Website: ulta-beauty
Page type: payment
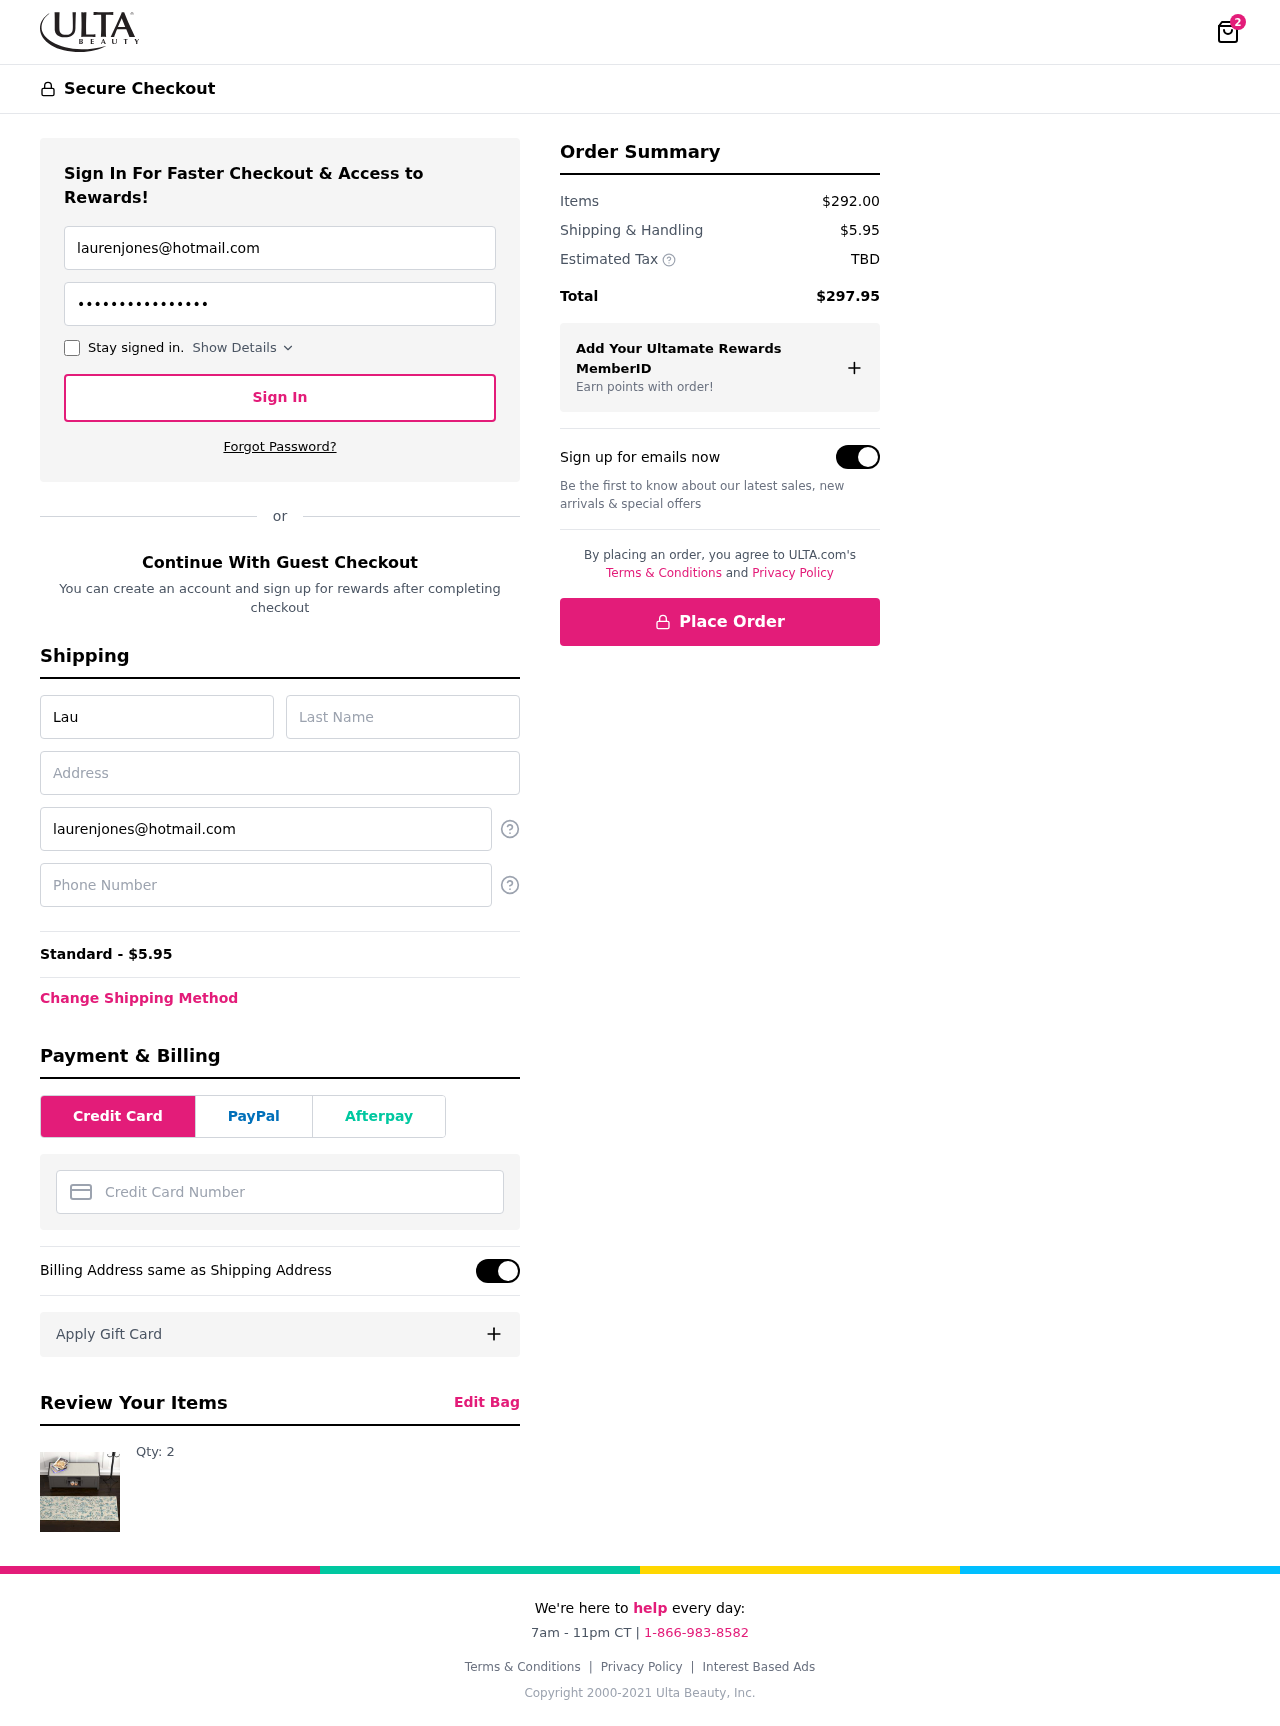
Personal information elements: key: PII_CARD_NUMBER
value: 3788 2967 8200 995
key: PII_EMAIL
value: laurenjones@hotmail.com
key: PII_FIRSTNAME
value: Lauren
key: PII_LASTNAME
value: Jones
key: PII_PHONE
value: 2667953190
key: PII_STREET
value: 26761 Brandy Keys
Product elements: key: PRODUCT1_QUANTITY
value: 2
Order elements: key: ORDER_NUM_ITEMS
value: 2
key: ORDER_SHIPPING_COST
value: $5.95
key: ORDER_SHIPPING_COST
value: Standard - $5.95
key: ORDER_SUBTOTAL
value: $292.00
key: ORDER_TAX
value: TBD
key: ORDER_TOTAL
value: $297.95